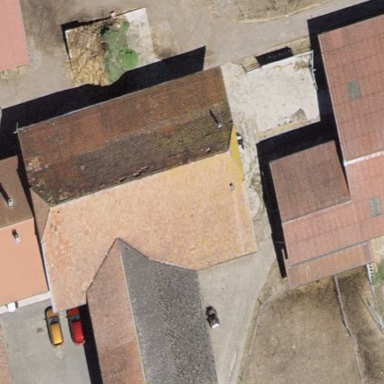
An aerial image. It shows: Farm auxiliary building.